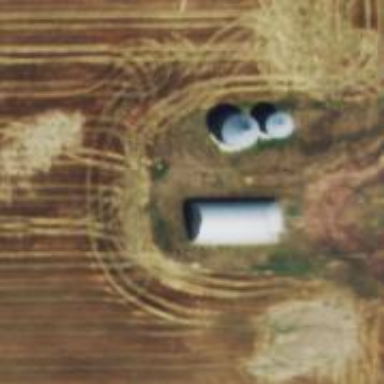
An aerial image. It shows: Silo.